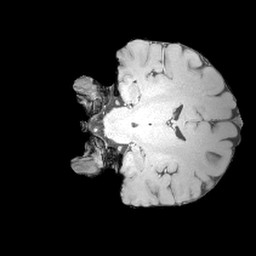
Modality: MP2RAGE
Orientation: coronal